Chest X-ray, AP view. Patient: 63 years old, sex M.
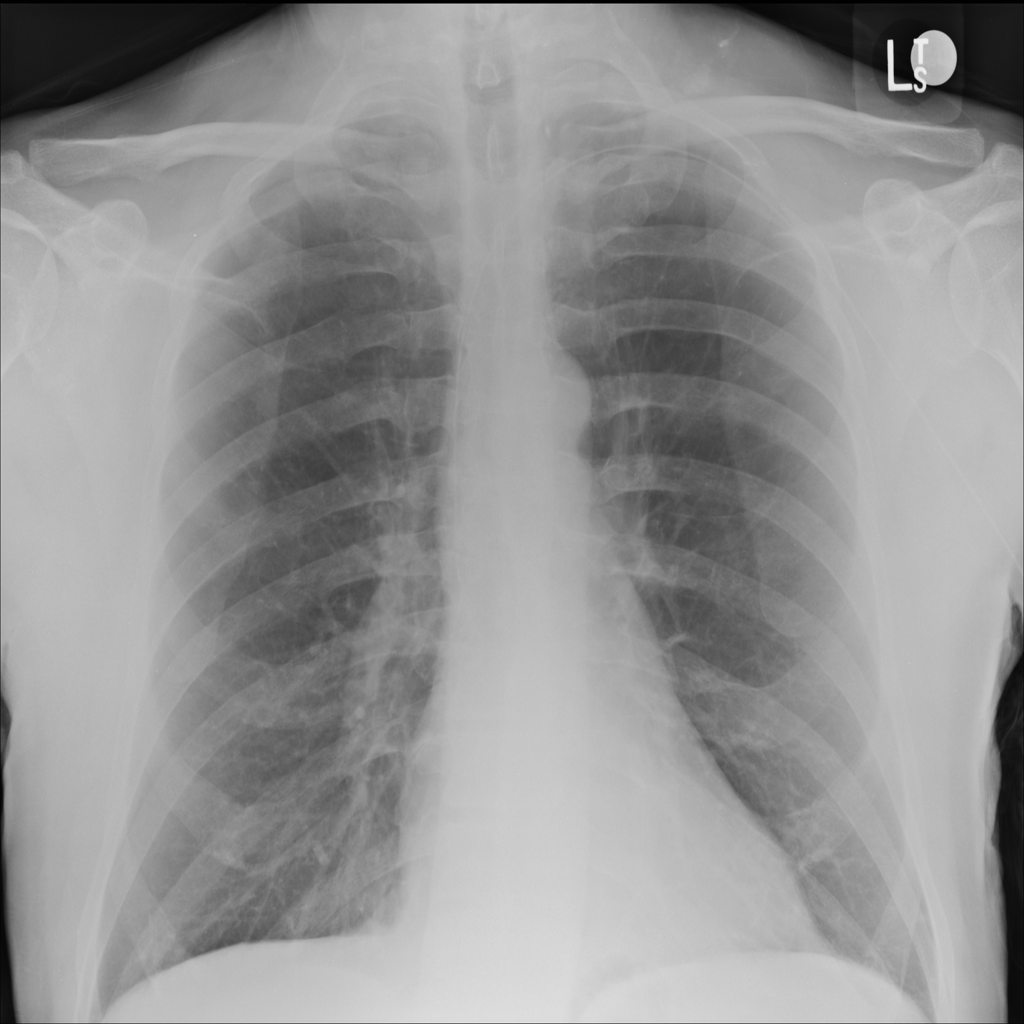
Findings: No Finding